Field crop: tomato
Growth stage: 1
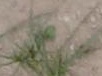
Species: cyperus